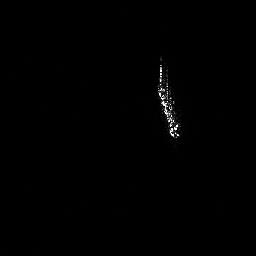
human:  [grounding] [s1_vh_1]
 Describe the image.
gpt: In the satellite image, there is  <ref>1 large ship </ref> <box>[[59, 20, 71, 53, 0]]</box> located at center.